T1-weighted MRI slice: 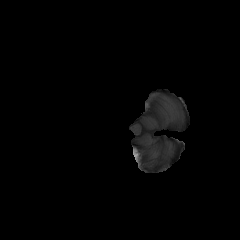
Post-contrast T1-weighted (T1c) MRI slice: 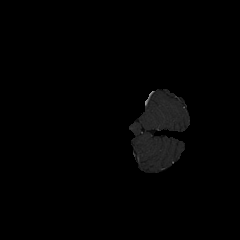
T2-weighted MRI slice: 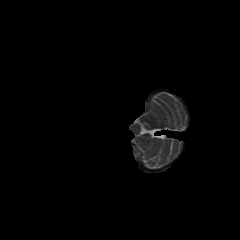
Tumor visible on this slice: no